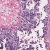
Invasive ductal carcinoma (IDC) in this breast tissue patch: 0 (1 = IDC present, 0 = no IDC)